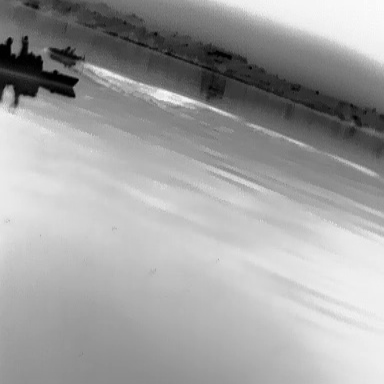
There are two objects shown in the infrared image, including a canoe, and a warship.